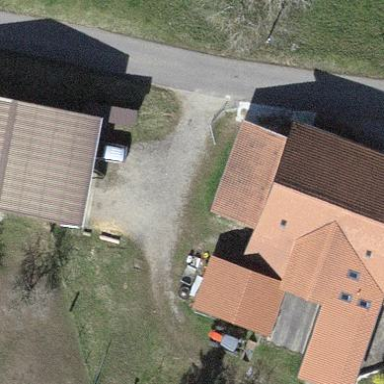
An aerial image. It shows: Farmyard area.